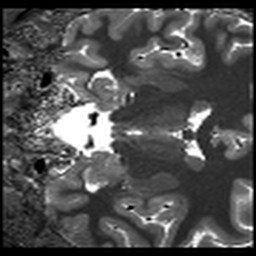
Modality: T1map
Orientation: coronal
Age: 23
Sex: female